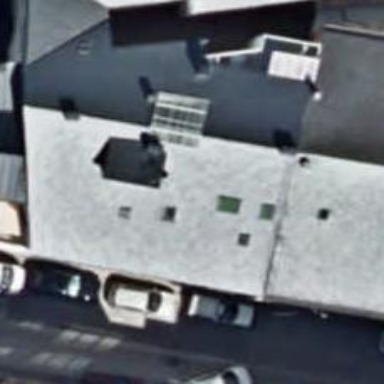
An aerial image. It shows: Veterinary facility.